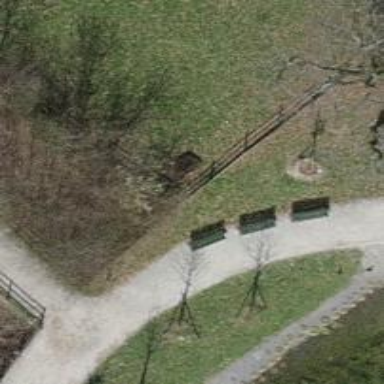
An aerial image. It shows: Bench.